Question: Let me preface by saying I know this question has been asked plenty, but none of the answers worked for me.
Most solutions instruct the use of 'transform:rotate(270deg);', however, this messes with the width as the block is generated in a way that doesn't take into consideration the rotation, making the block wider than desired.
My goal is to get something like the following (in a table):

I have been playing around with a variety of different CSS properties with now luck. <URL> I have been working with, which demonstrates some of the problems I have been experiencing.
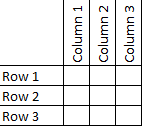
Answer: Modify the 'th' like this:
'''
<th>
<div class="container">
<div class="head">
<div class="vert">Column 1</div>
</div>
</div>
</th>
<th>
<div class="container">
<div class="head">
<div class="vert">Col 2</div>
</div>
</div>
</th>
<th>
<div class="container">
<div class="head">
<div class="vert">Column Two</div>
</div>
</div>
</th>
'''
And add the CSS provided in the Fiddle and you will get the desired result, I hope.
<URL>